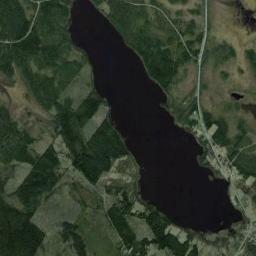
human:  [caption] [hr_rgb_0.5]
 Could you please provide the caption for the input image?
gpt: There are green Spaces and paths beside the lake in the picture .

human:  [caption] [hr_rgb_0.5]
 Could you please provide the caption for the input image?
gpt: The lake lies in farmland and the water is dark blue .

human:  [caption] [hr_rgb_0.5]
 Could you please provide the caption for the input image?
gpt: A long, Deep blue lake surrounded by green and yellow-brown fields .

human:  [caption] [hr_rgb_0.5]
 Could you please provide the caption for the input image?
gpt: There are several roads of different lengths beside the lake .

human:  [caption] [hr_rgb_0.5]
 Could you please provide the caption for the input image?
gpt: There are rivers and farmlands around the lake .